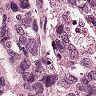
Metastatic tissue present: yes